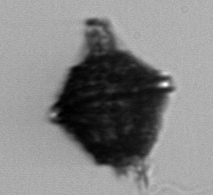
Label: Gonyaulax